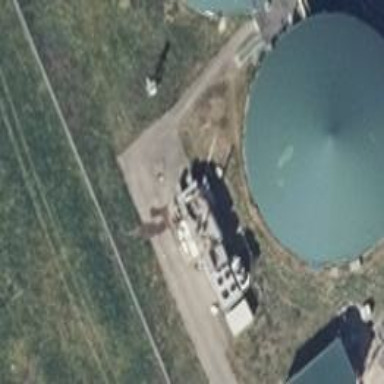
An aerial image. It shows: Digester building.